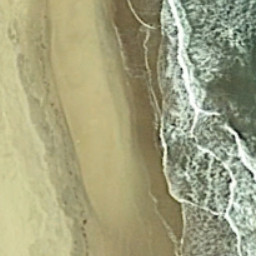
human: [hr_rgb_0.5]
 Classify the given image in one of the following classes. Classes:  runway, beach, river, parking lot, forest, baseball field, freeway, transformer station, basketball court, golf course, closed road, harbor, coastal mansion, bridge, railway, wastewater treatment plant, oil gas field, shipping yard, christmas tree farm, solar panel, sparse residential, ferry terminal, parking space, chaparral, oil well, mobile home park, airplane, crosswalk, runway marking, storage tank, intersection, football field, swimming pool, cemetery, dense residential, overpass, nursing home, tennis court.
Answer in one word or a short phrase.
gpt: beach